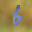
Label: 6